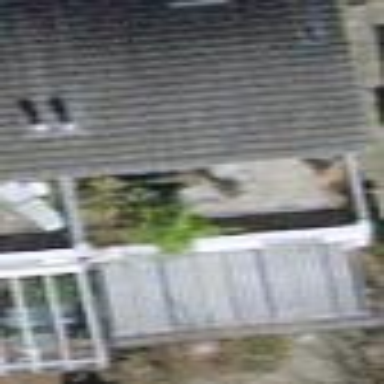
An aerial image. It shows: Building with tile roof.